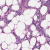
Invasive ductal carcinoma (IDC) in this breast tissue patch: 1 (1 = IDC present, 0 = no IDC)